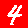
Digit: 4